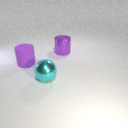
large cyan metal sphere in front of large purple rubber cylinder